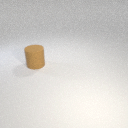
large brown rubber cylinder